Question: I haven't got the right dimensions for my picture when i try to adjust the width and height, nder the 'image menu->image size', i try to give dimensions to my picture of 640 as width and 960 as height, however, i couldn't do that, here is what i got :

I try to export my picture as PNG, but the dimensions are automatically given when just adjust either the height or the width, so i didn't got the right one that i need.
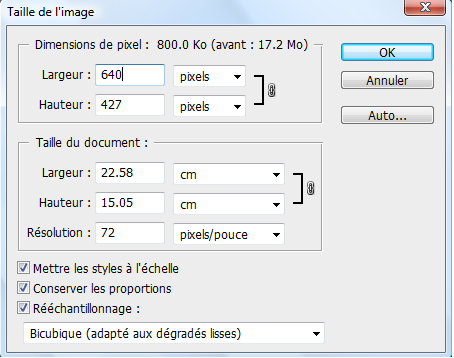
Answer: You need to unclick the 'Conserver les proportions' checkbox, that will let you specify height and width without Photoshop doing any automatic scaling